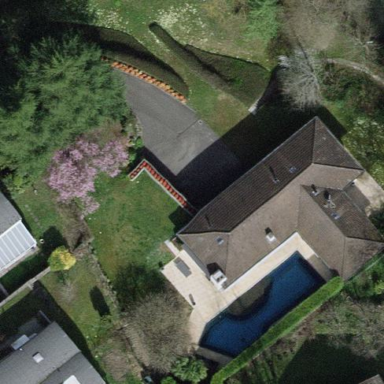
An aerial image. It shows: Garden enclosed by fence.